Question: im not understand what this case's name, i have php with ajax and bootstrap css to get content from another page dynamically by using value but i show it inside of foreach.
this is my code
'''
<?php foreach($a as $b){?>
<button onclick="showUser(this.value)" value="<?php echo $b->p_slug;?>">View Detail</button>
<?php }?>
<div id="txtHint"></div>
'''
my Ajax script
'''
<script>
function showUser(str) {
if (str=="") {
document.getElementById("txtHint").innerHTML="";
return;
}
if (window.XMLHttpRequest) {
// code for IE7+, Firefox, Chrome, Opera, Safari
xmlhttp=new XMLHttpRequest();
} else { // code for IE6, IE5
xmlhttp=new ActiveXObject("Microsoft.XMLHTTP");
}
xmlhttp.onreadystatechange=function() {
if (xmlhttp.readyState==4 && xmlhttp.status==200) {
document.getElementById("txtHint").innerHTML=xmlhttp.responseText;
}
}
xmlhttp.open("GET","<?php echo base_url('testing');?>/"+str,true);
xmlhttp.send();
}
</script>
'''
From that php it display a lot of product list inline,and if i click that button it showing result of data (work well)
but the problem is, i want to display that data response in bellow of button that i have clicked
For example, if i click (red square), content will display in bellow of button, and other list "view detail" bellow will moving down.

Thankyou
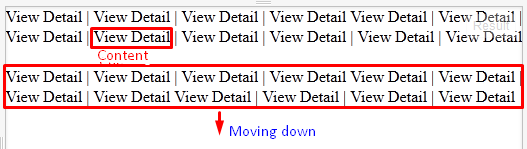
Answer: In your html you could echo your div next to your button (you might need some css here to keep your html from rendering in a weird way when you click the button):
'''
<?php foreach($a as $b){?>
<button onclick="showUser(this.value,<?php echo $b->p_slug ?>)" value="<?php echo $a->p_slug;?>">View Detail</button>
<div id="txthint<?php echo $b->p_slug ?>"></div>
<?php }?>
'''
Then edit your script to use the new id's for your divs:
'''
<script>
function showUser(str,slug) {
if (str=="") {
document.getElementById("txtHint" + slug).innerHTML="";
return;
}
if (window.XMLHttpRequest) {
// code for IE7+, Firefox, Chrome, Opera, Safari
xmlhttp=new XMLHttpRequest();
} else { // code for IE6, IE5
xmlhttp=new ActiveXObject("Microsoft.XMLHTTP");
}
xmlhttp.onreadystatechange=function() {
if (xmlhttp.readyState==4 && xmlhttp.status==200) {
document.getElementById("txtHint" + slug).innerHTML=xmlhttp.responseText;
}
}
xmlhttp.open("GET","<?php echo base_url('testing');?>/"+str,true);
xmlhttp.send();
}
</script>
'''